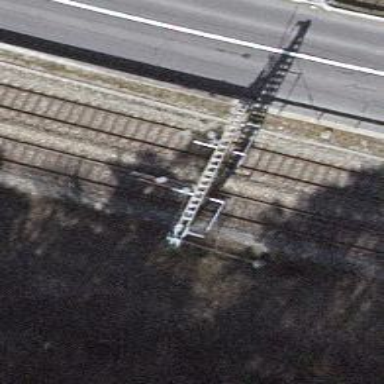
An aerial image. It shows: Single-track railway with electrified contact lines.